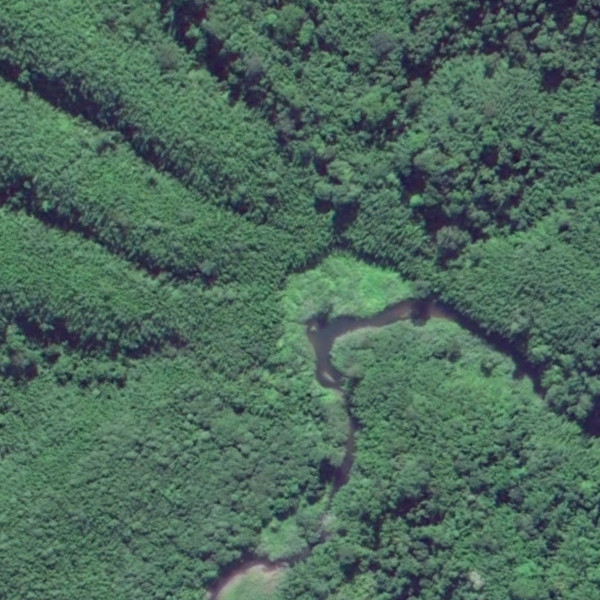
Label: Forest